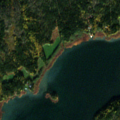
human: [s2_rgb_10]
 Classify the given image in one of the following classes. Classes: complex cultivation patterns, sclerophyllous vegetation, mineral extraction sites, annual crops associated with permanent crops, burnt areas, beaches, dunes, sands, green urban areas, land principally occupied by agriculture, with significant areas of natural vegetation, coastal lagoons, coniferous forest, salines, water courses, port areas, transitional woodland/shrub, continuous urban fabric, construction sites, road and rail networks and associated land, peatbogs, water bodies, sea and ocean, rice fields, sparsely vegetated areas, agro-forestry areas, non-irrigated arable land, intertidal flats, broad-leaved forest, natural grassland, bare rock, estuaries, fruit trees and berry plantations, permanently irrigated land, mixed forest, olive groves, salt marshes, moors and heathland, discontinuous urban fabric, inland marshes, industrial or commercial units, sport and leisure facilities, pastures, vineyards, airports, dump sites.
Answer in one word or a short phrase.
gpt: land principally occupied by agriculture, with significant areas of natural vegetation, mixed forest, sea and ocean